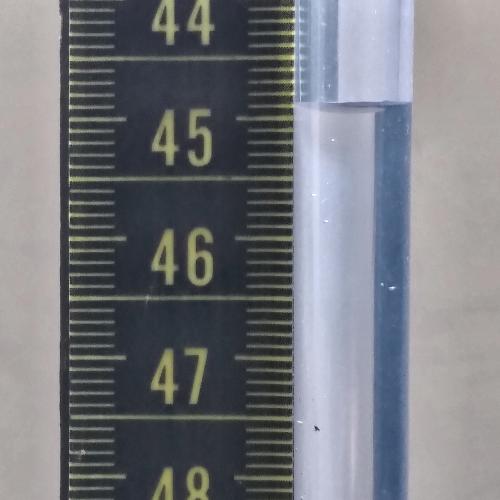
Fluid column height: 44.9 cm